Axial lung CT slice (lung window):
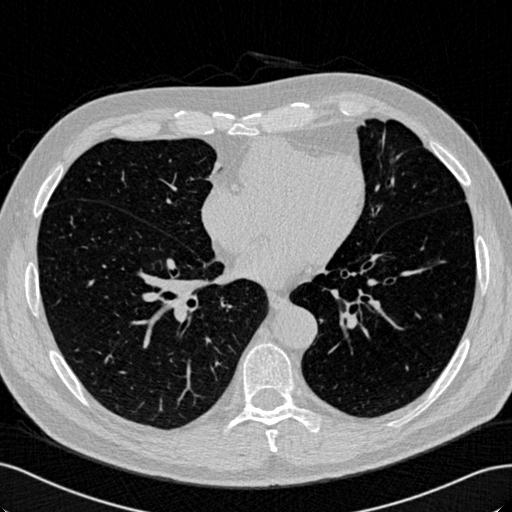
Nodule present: no